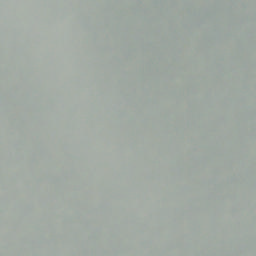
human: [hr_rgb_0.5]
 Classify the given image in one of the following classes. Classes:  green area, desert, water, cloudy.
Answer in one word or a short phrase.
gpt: cloudy